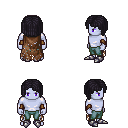
a pixel art fantasy rpg character, male body template, dark elf, purple skin, brown tattered cape, teal pants, raven pageboy hairstyle, leather bracers, metal boots, four views (front, back, left, right), 2x2 character sprite sheet, small pixel art, hard edges, no anti-aliasing